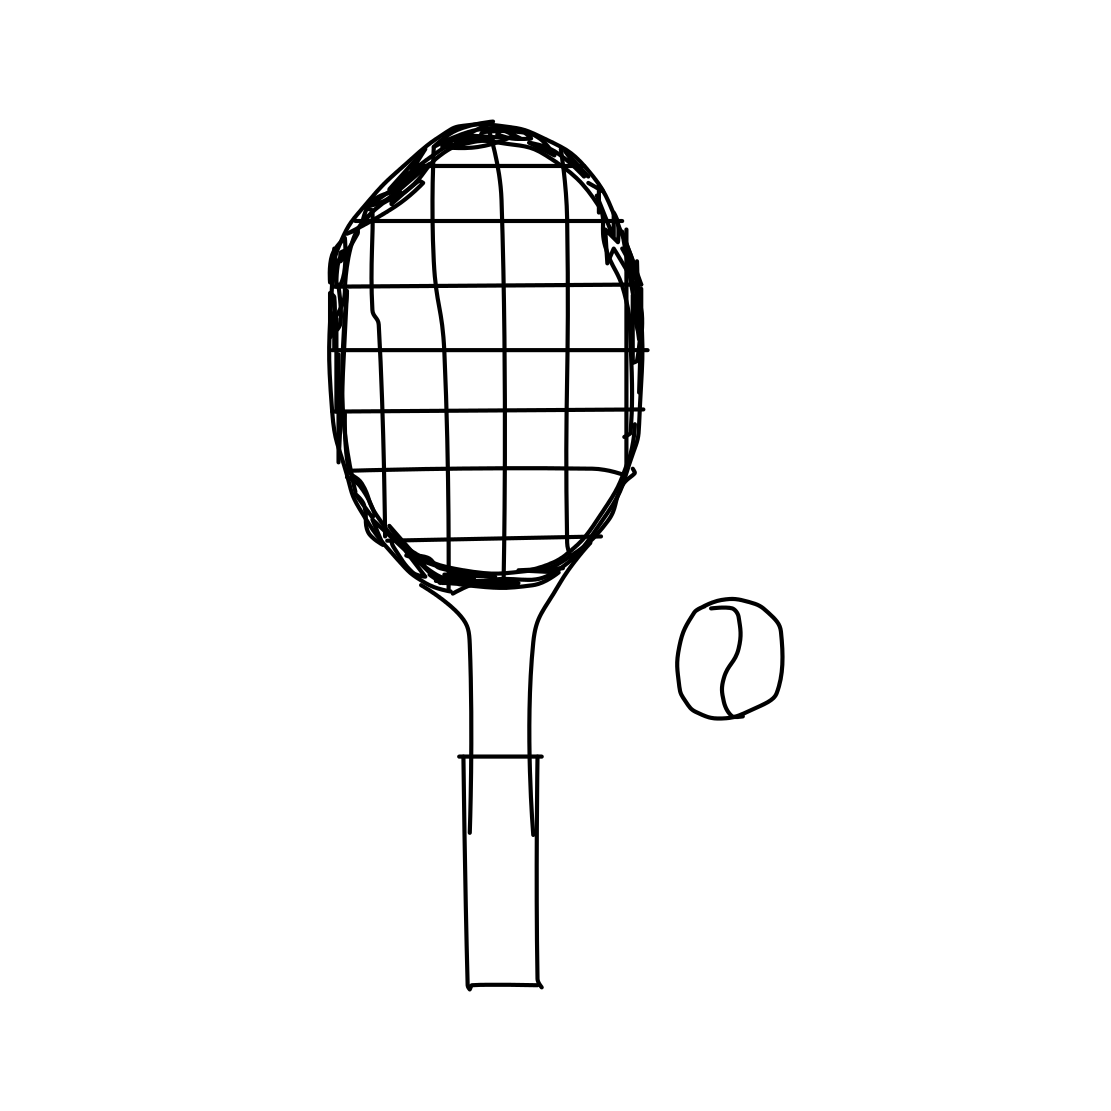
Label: tennis-racket